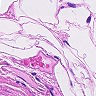
Metastatic tissue present: no